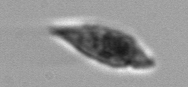
Label: Amphidinium